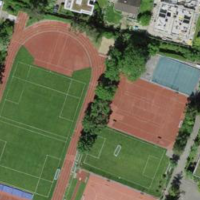
EUNIS habitat code: 55
Species observed at this site:
Lilium bulbiferum